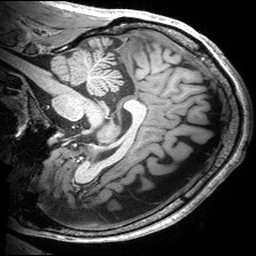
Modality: T1w
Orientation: sagittal
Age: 30
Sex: male
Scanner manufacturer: siemens
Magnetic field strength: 3 T
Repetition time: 2.53 s
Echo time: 0.00299 s